Interaction volume radius: 10 \u00c5
Interaction volume height: 45 \u00c5
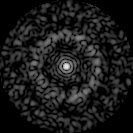
Disorder parameter: 0.8356